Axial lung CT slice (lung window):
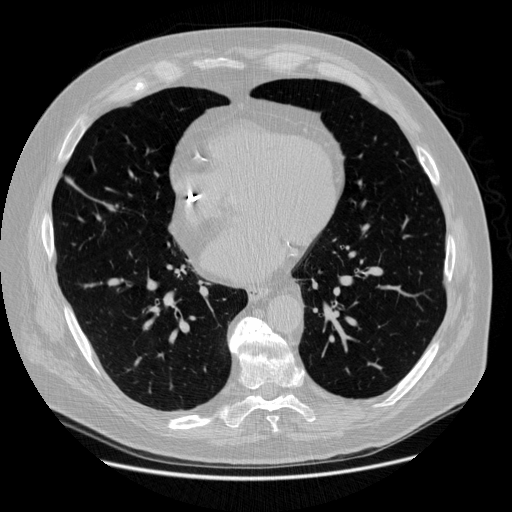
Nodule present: no